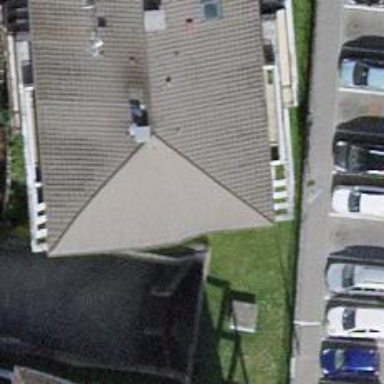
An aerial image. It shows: Parking entrance with concrete surface.